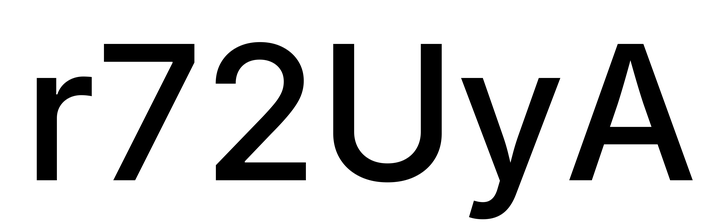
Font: Inter_Medium